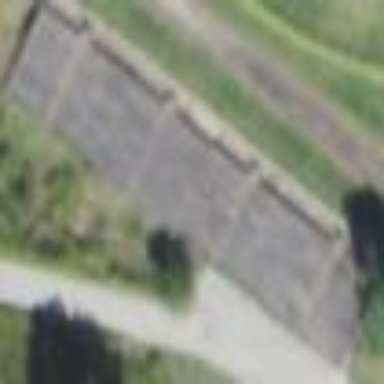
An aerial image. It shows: Bleachers on leisure land.